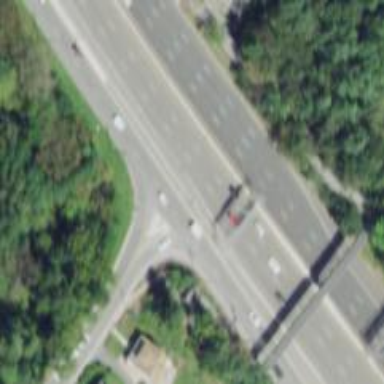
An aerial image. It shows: Motorway junction.